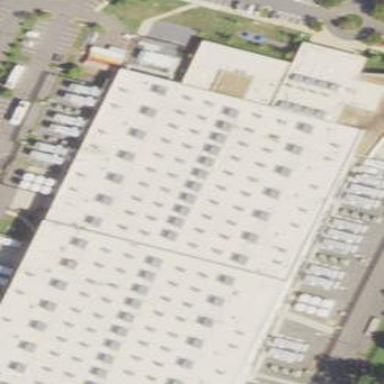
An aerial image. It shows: Data center building.